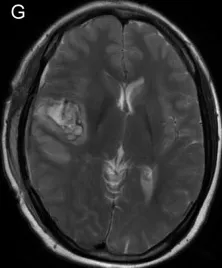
MRI. Showed tumor gross total resection.
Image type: radiology (mri)